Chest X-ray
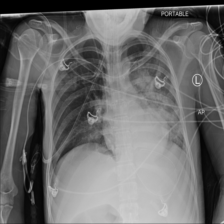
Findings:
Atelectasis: negative
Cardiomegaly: negative
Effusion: negative
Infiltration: negative
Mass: negative
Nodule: negative
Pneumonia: negative
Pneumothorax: negative
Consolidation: positive
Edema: negative
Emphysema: negative
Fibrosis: negative
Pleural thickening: negative
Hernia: negative